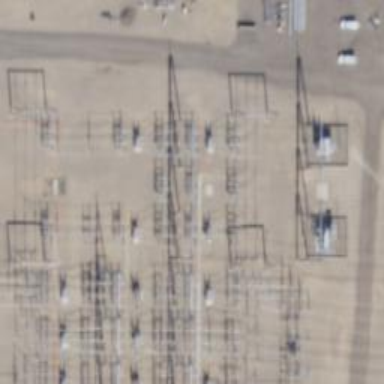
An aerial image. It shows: Switch used for power control.